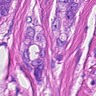
Metastatic tissue present: yes